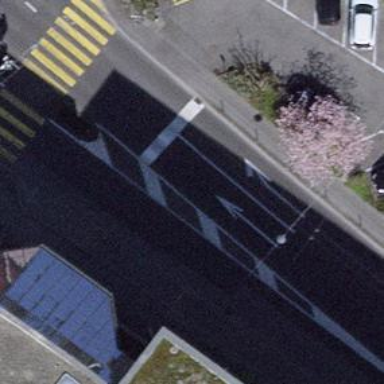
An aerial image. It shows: Road with traffic signals.